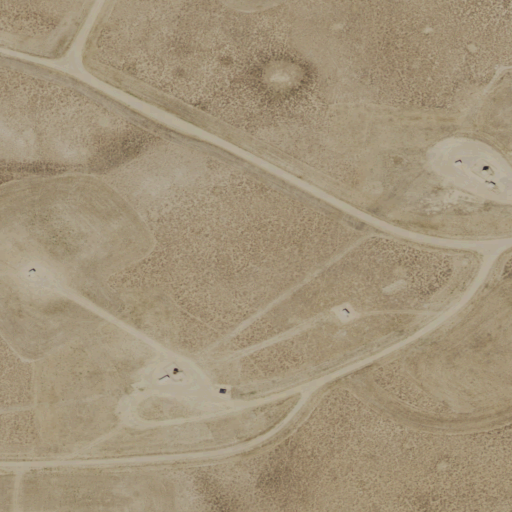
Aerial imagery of ridge(s) in Wyoming named Yellow Point Ridge containing shrub, open development, low intensity development, and medium intensity development